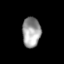
Tissue: skin
Cell type: Epithelial cells
Senescence score: 0.2807
Nuclear area (px): 533
Mean DAPI intensity: 160.462